Field crop: tomato
Growth stage: 2
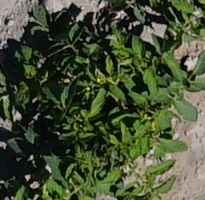
Species: tomato